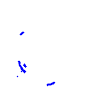
Particle: pion